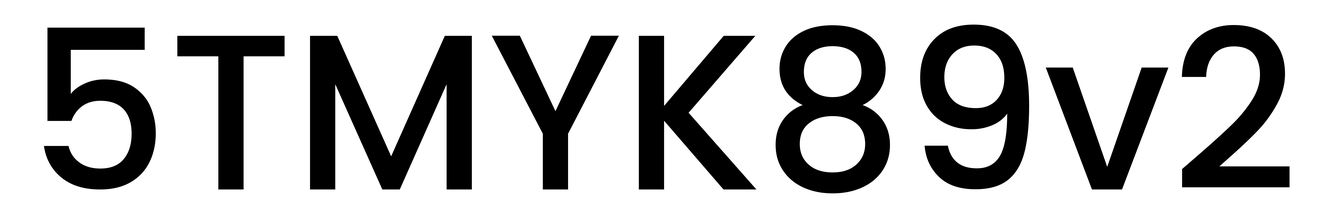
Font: Poppins-Medium